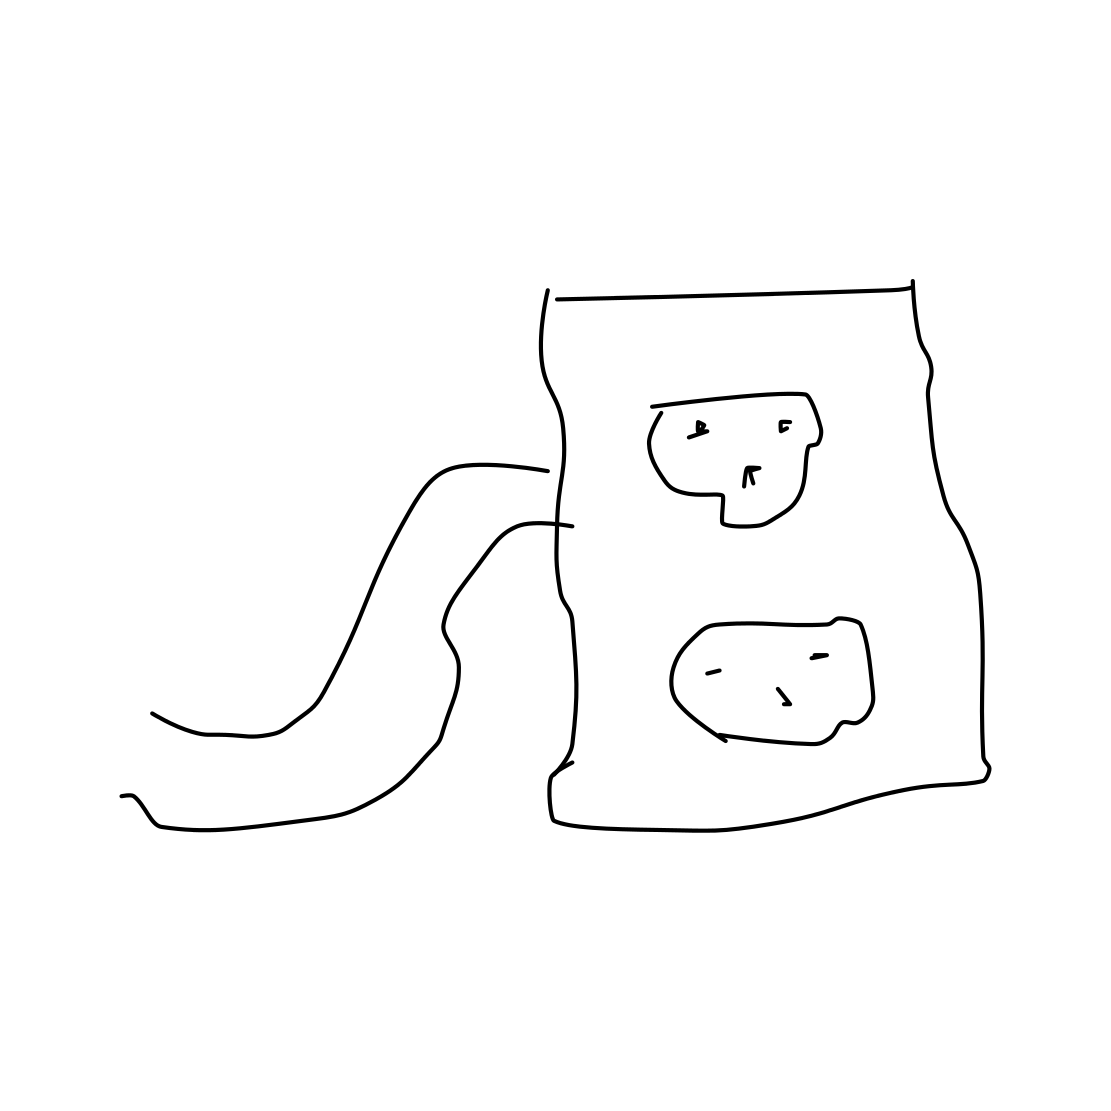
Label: power outlet